Question: how i supposed to put two table in same line ? this codes below show my table go to the new line. please help me . i want in html
this is my tables . i want put them in one line

and this is my codes
'''
<table border="1">
<tr>
<td><b>#</b></td>
<td><b>Request ID</b></td>
<td><b>Title</b></td>
<td><b>Importance</b></td>
<td><b>Date</b></td>
<td><b>Status</b></td>
<td><b>View/Reply</b></td>
</tr>
<?php
$a=1;
$res = mysql_query("SELECT * FROM request WHERE req_status = 'UNDONE' ORDER BY req_status DESC,req_important ASC,req_dateReceive DESC");
while ($row = mysql_fetch_array($res)){ ?>
<tr>
<td><?php echo $a; ?></td>
<td><?php echo $row['req_id']; ?></td>
<td><?php echo $row['req_title']; ?></td>
<td><?php echo $row['req_important']; ?></td>
<td><?php echo $row['req_dateReceive']; ?></td>
<td><b><?php echo $row['req_status']; ?></b></td>
<?php
if( $row['req_status'] == "UNDONE") { ?>
<td><a href="viewRequestAdmin.php?var1=reply&var=<?php echo $row['req_id']; ?>"><image src = "reply.jpg" height="65" width ="80"></a></td>
<?php
}
else { ?>
<td><a href="viewRequestAdmin.php?var1=view&var=<?php echo $row['req_id']; ?>"><image src = "view2.jpg"></a></td>
<?php
}
?>
</tr>
<?php
$a++;
} ?>
</table>
<td>
</td>
<table border="1">
<tr>
<td><b>#</b></td>
<td><b>Request ID</b></td>
<td><b>Title</b></td>
<td><b>Importance</b></td>
<td><b>Date</b></td>
<td><b>Status</b></td>
<td><b>View/Reply</b></td>
</tr>
<?php
$a=1;
$res = mysql_query("SELECT * FROM request WHERE req_status = 'DONE' ORDER BY req_status DESC,req_important ASC,req_dateReceive DESC");
while ($row = mysql_fetch_array($res)){ ?>
<tr>
<td><?php echo $a; ?></td>
<td><?php echo $row['req_id']; ?></td>
<td><?php echo $row['req_title']; ?></td>
<td><?php echo $row['req_important']; ?></td>
<td><?php echo $row['req_dateReceive']; ?></td>
<td><b><?php echo $row['req_status']; ?></b></td>
<?php
if( $row['req_status'] == "UNDONE") { ?>
<td><a href="viewRequestAdmin.php?var1=reply&var=<?php echo $row['req_id']; ?>"><image src = "reply.jpg" height="65" width ="80"></a></td>
<?php
}
else { ?>
<td><a href="viewRequestAdmin.php?var1=view&var=<?php echo $row['req_id']; ?>"><image src = "view2.jpg"></a></td>
<?php
}
?>
</tr>
<?php
$a++;
} ?>
</table>
'''
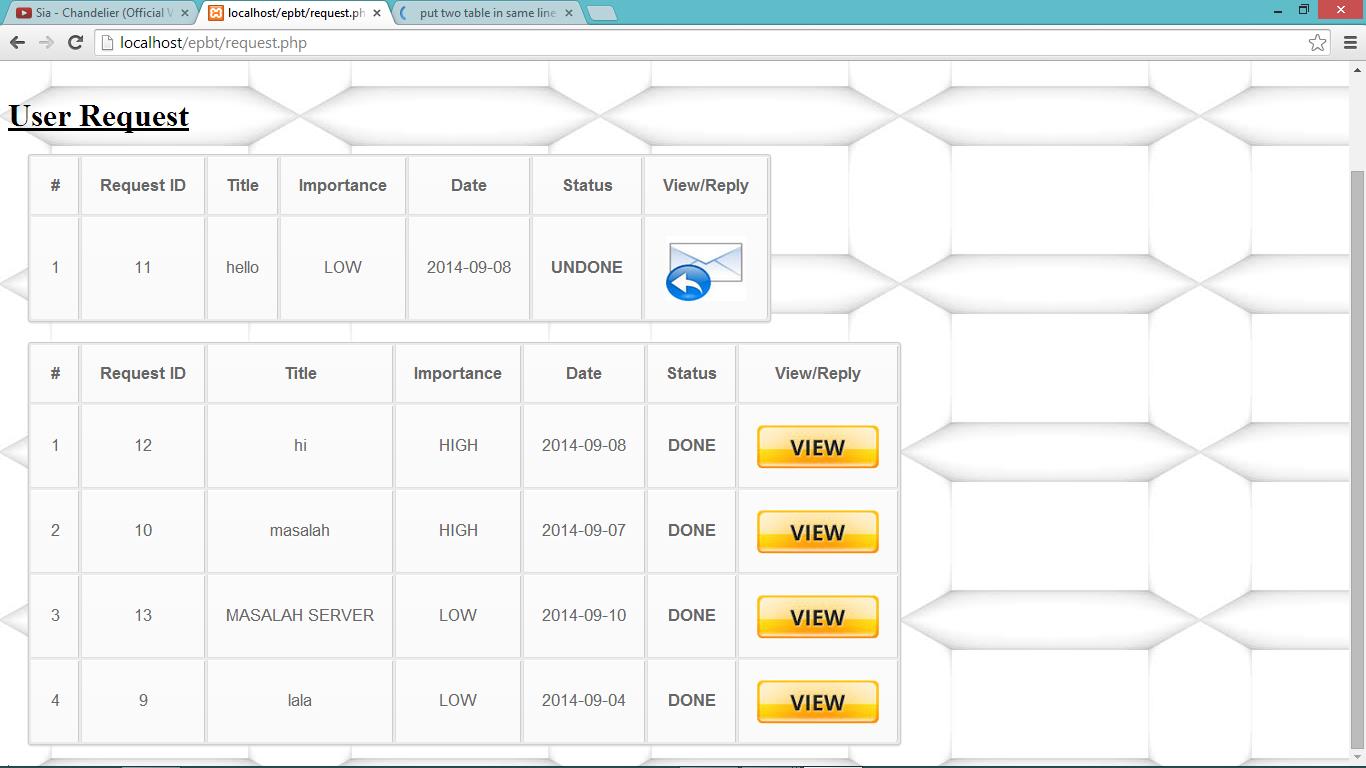
Answer: A non CSS solution. (as requested)
Make one table, and place each table within a cell that naturally falls into columns
'''
<table>
<tr>
<td>
<table>
<!-- LEFT TABLE -->
</table>
</td>
<td>
<table>
<!-- RIGHT TABLE -->
</table>
</td>
</tr>
</table>
'''
---
It would be better to float some divs as columns instead though
CSS
'''
.floatLeft {
width: 50%;
float: left;
}
'''
HTML
'''
<div class="floatLeft">
<table></table>
</div>
<div class="floatLeft">
<table></table>
</div>
'''
---